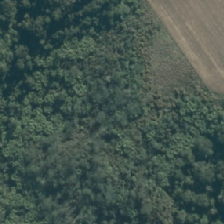
Land cover: grose_broom